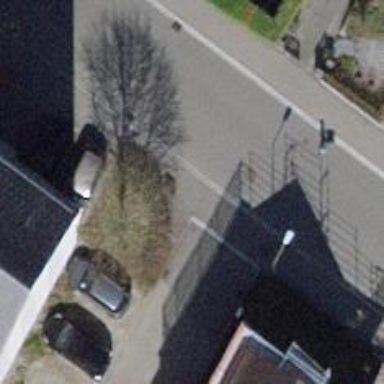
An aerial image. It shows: Asphalt road in living street.